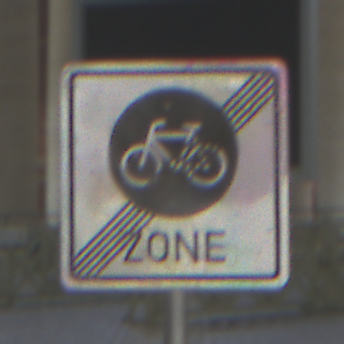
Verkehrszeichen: EndeFahrradzone
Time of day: Night
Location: Outdoor (Urban)
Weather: PartlyCloudy
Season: NotSpecified
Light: Artificial